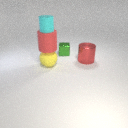
small green metal cube behind large yellow rubber sphere